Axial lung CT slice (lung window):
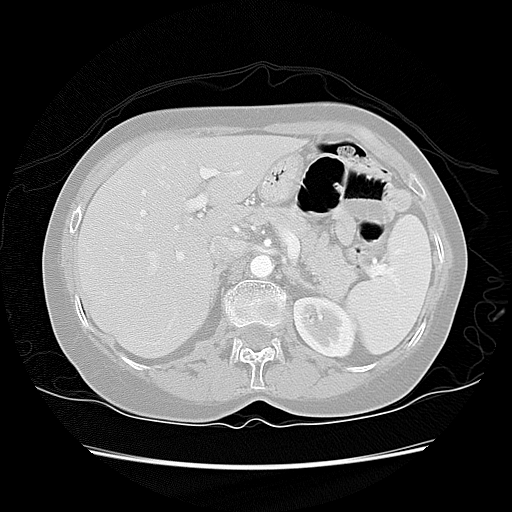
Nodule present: no